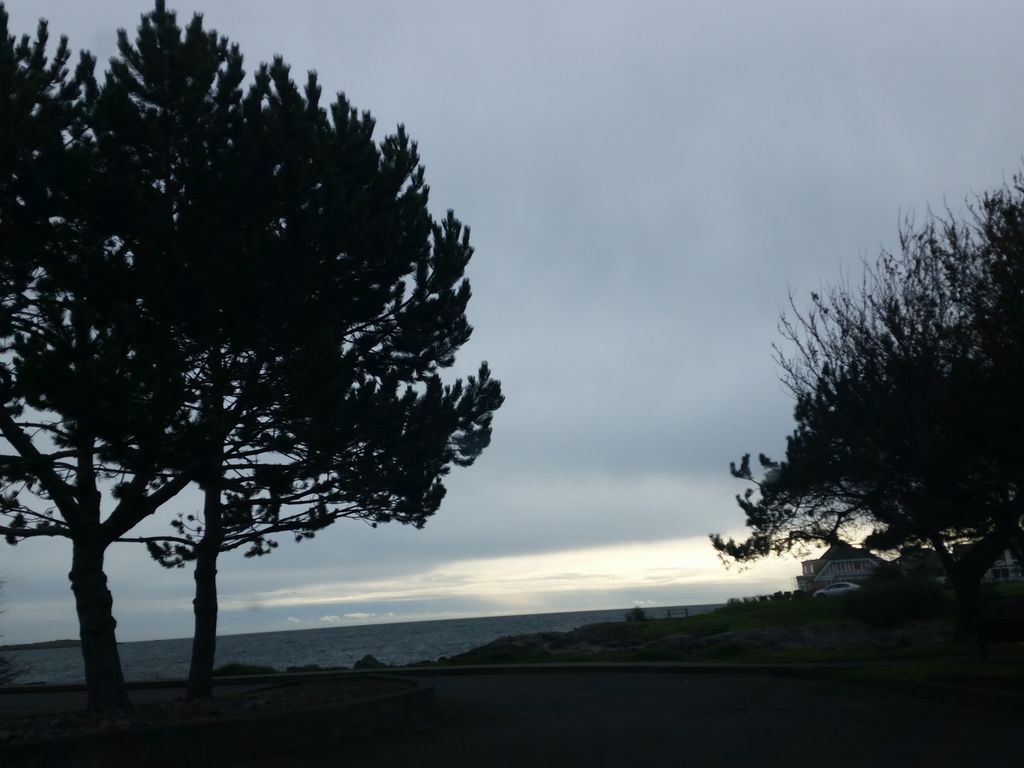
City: victoria